Question: I have a form that contains a field for user to enter amount value of certain payment. This field is input of type number.
The validation rule in Laravel for this input is:
'''
'amount' => 'required|numeric'
'''
When I enter the amount in English as: '1500 =>' The validation passes and everything is OK.
But when I enter the amount in Arabic as: '1500 =>' The validation fails with the following error message:
> "validation.numeric"
Should I validate this field manually or is there another solution to this problem?

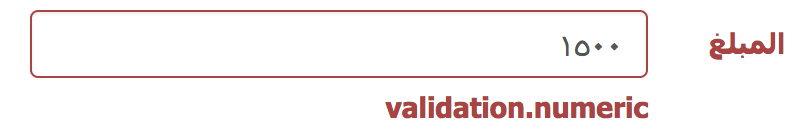
Answer: Maybe you can create your own validation type.
You can add something like this to your boot method in 'app/Providers/AppServiceProvider.php'.
'''
Validator::extend('arabic_numbers', function ($attributes, $value, $parameters, $validation) {
$arabic_numbers = [
'5',
'1',
// add more
];
$input = $value;
if (!$input) {
return false;
}
$chars = preg_split('//u', $input, -1, PREG_SPLIT_NO_EMPTY);
foreach ($chars as $char) {
if (!in_array($char, $arabic_numbers)) {
return false;
}
}
return true;
});
'''
You can add to your existing rule, e.g. 'required|arabic_numbers'.
Or use something like this:
'''
$input = '1';
$validator = Validator::make([
'user_input' => $input,
], [
'user_input' => 'required|arabic_numbers'
];
if ($validator->fails()) {
//
}
'''
Also you can use in many other ways for example in a custom request:
'''
public function rules()
{
return [
'something' => 'required|arabic_numbers',
];
}
'''
Hope this helps.